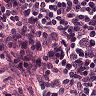
Metastatic tissue present: no